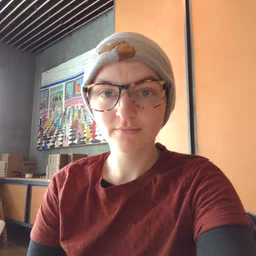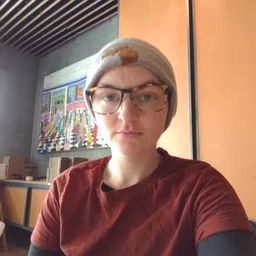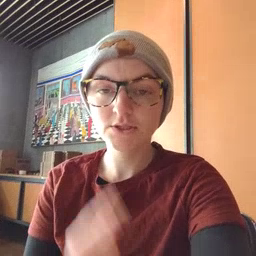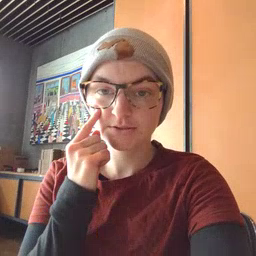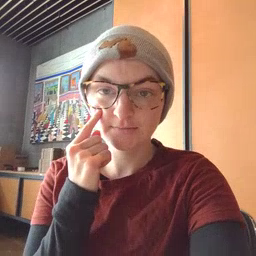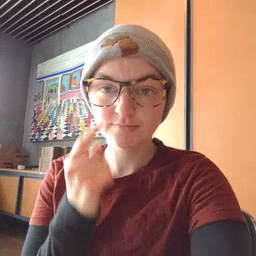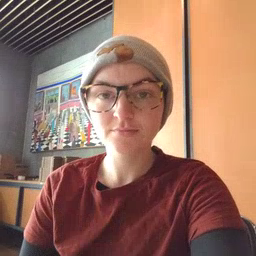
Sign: eye